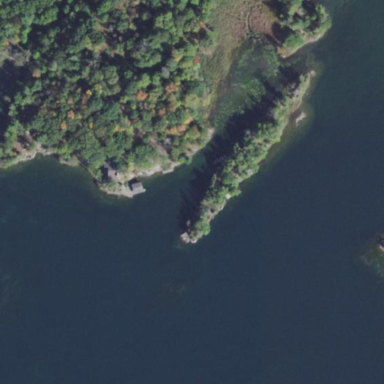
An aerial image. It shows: Islet surrounded by woodland.